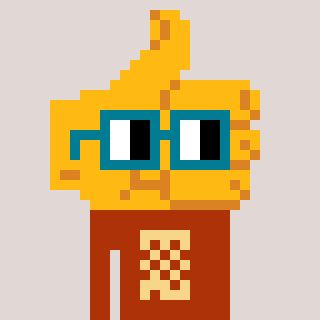
a pixel art character with square dark green glasses, a thumbsup-shaped head and a hotbrown-colored body on a warm background